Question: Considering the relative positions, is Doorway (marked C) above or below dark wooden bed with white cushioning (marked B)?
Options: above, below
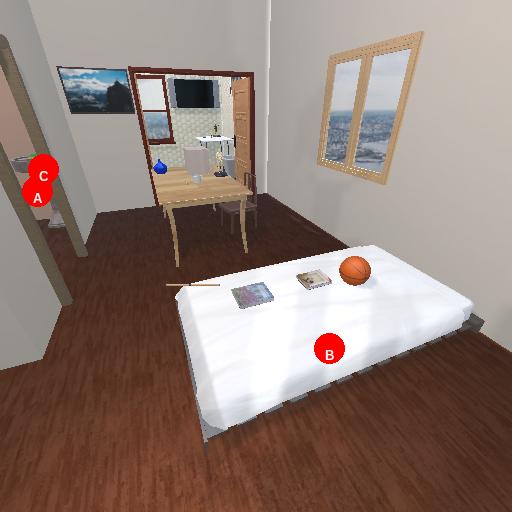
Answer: above